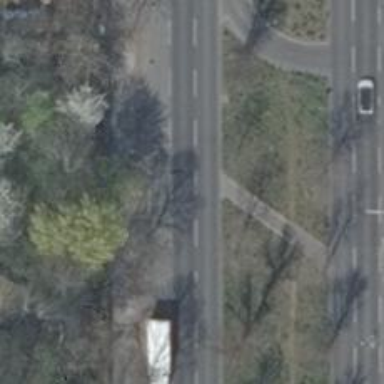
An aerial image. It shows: Primary highway with asphalt surface and cycle track on the right side. The road is dual carriageway.